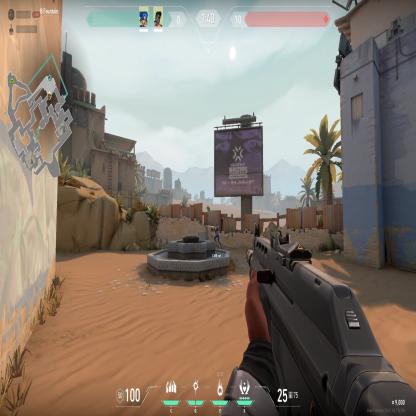
Label: teammate